Question: I faced a strange error while working on android in Eclipse.The situation is like follows.I have a fully working project.While working on a activity java file, unfortunately my system shut down.When I reopen the eclipse after opening the system, some of the java files of my project converted to ASCII characters.I dont have a back up also.Please help me.The resulting java file look like the following,

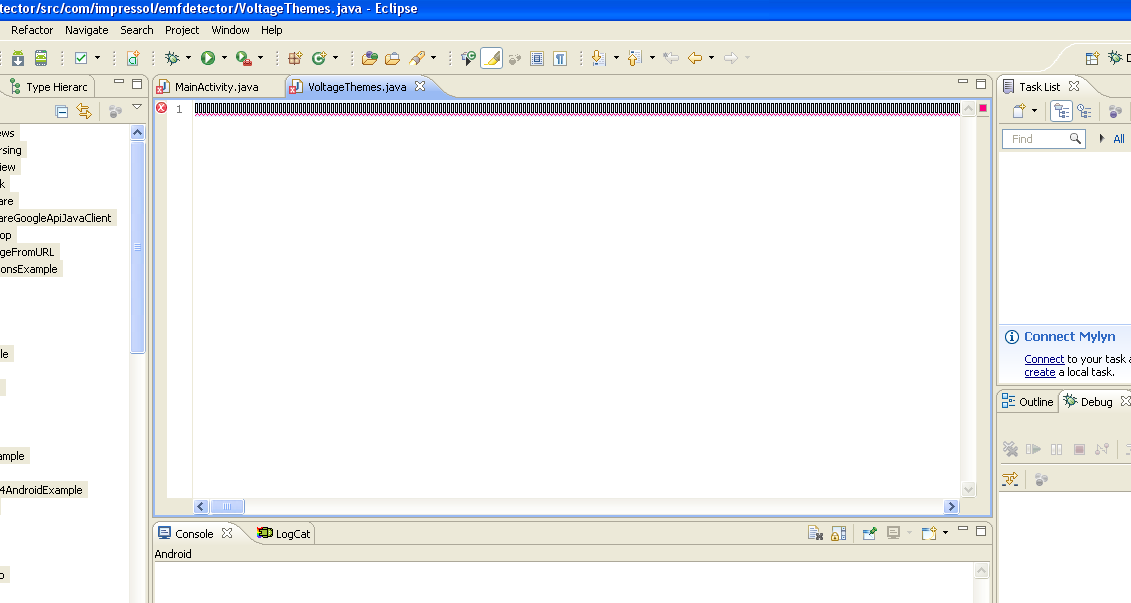
Answer: Finally I found the solution to the above problem.Eclipse always saves the file in a local history based on the modified date and time.To retrieve the recently modified file from the local history, follow the steps,
1.Open the corrupted file with eclipse editor.
2.right click -> Team -> Show Local History"
View the result in 'History View'
and based on the modified time open the file with a text editor and copy your original content.
Eclipse workspace-->.metadata-->.plugins-->org.eclipse.core.resources-->.history
you can find a list of folders named with few letters, use the "Date Modified" column and open the latest of those folders to get the recent files you were working on.In that folder, you can find some files with unusual naming, open the files with some text editor to find the file you are searching for, if possible try to match the file size.